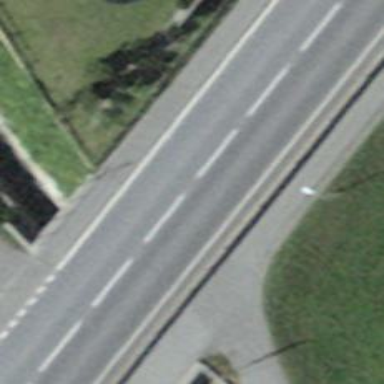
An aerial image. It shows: Primary highway bridge with asphalt surface and cycle track.